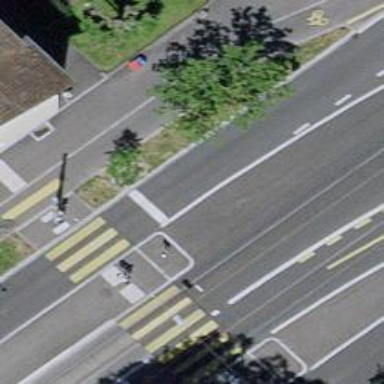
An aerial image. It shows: Road with traffic signals.